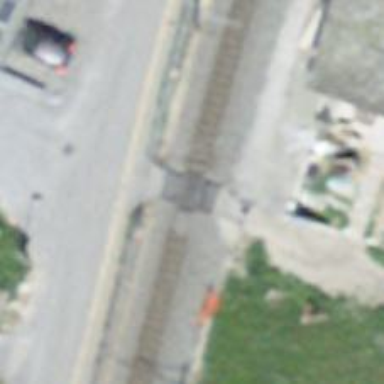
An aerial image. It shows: Railway crossing.